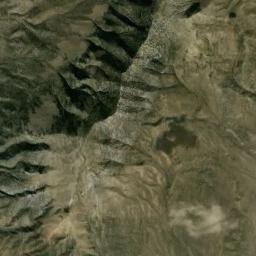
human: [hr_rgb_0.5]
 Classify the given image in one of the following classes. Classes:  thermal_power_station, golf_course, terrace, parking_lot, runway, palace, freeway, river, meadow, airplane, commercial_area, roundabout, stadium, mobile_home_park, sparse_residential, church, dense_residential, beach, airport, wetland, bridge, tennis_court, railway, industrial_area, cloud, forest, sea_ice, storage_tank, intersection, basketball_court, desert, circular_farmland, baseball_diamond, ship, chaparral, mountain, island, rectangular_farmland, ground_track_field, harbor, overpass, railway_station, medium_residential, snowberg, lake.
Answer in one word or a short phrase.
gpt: mountain